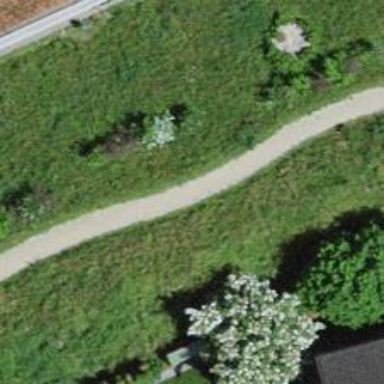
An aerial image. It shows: Path.